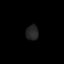
Tissue: lung
Cell type: Others
Senescence score: 0.1466
Nuclear area (px): 183
Mean DAPI intensity: 37.142